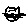
Label: cat